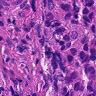
Metastatic tissue present: yes